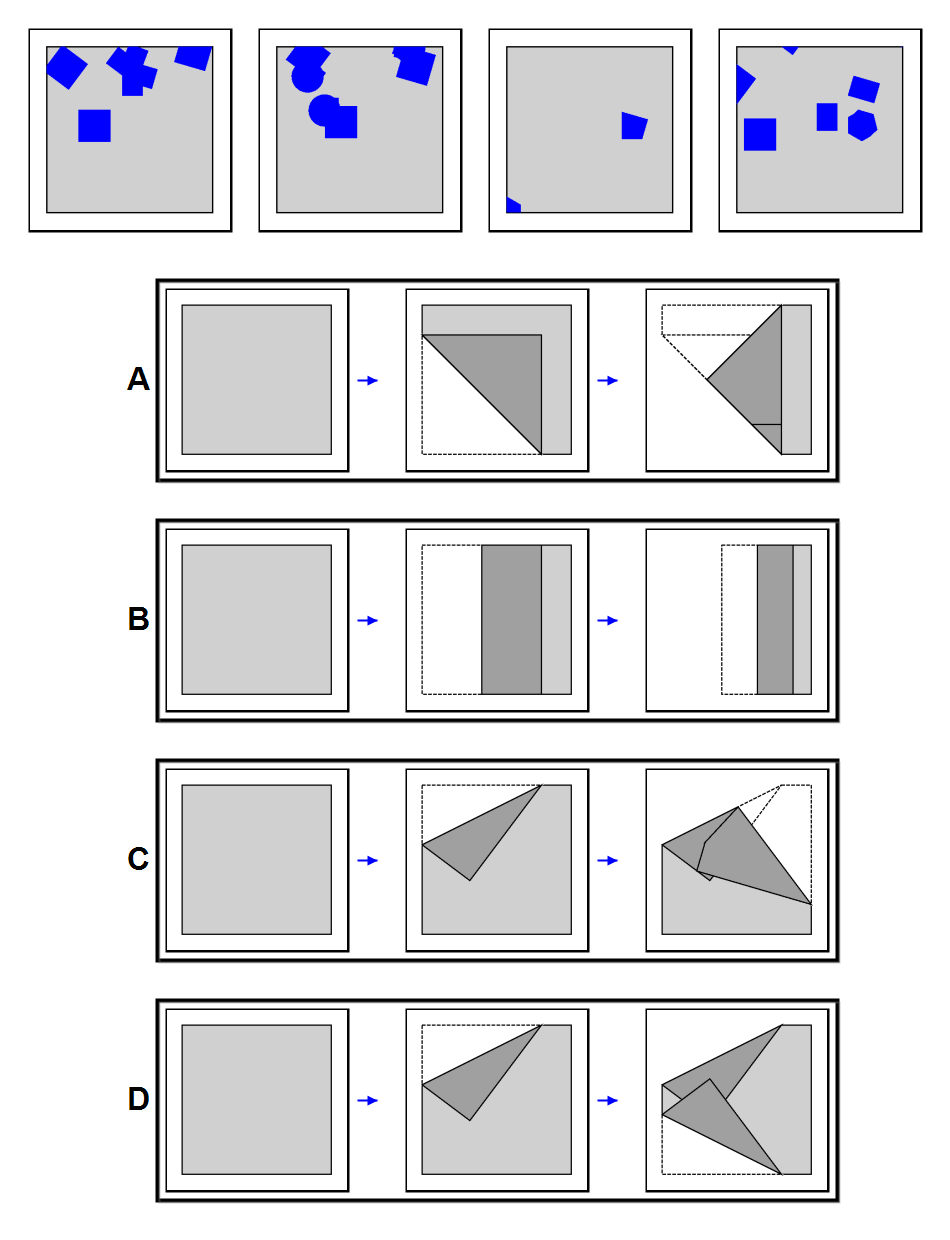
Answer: C